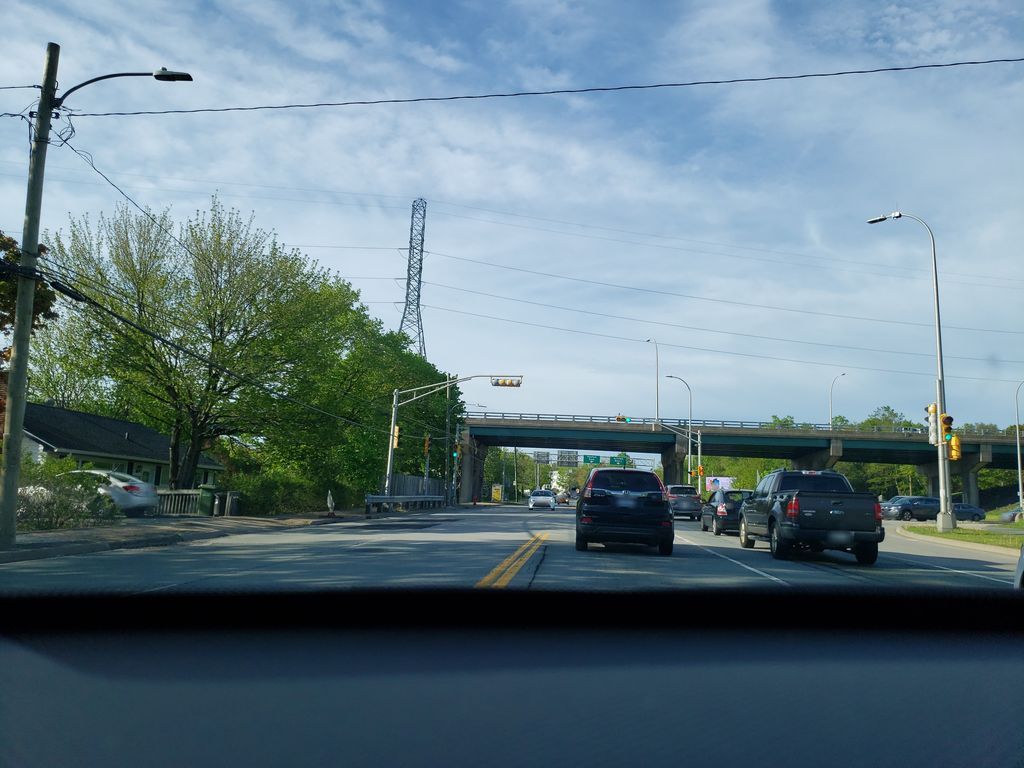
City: halifax